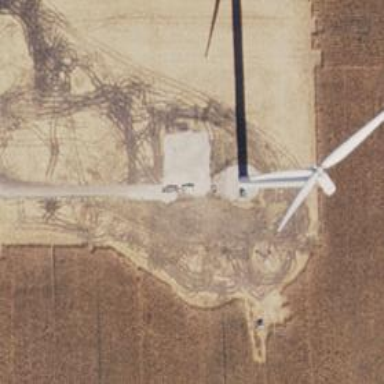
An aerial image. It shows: Wind generator using wind turbines of horizontal axis.